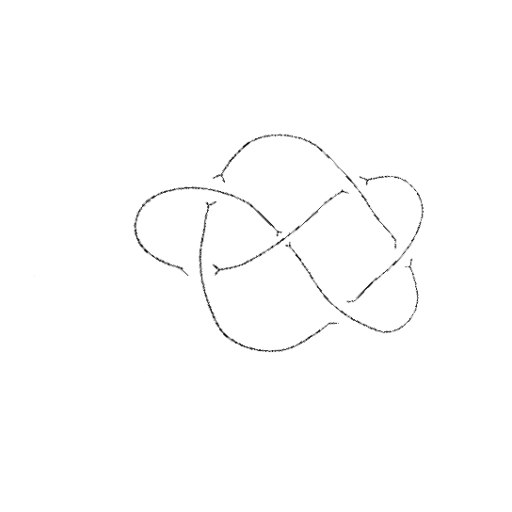
Crossing number: 6